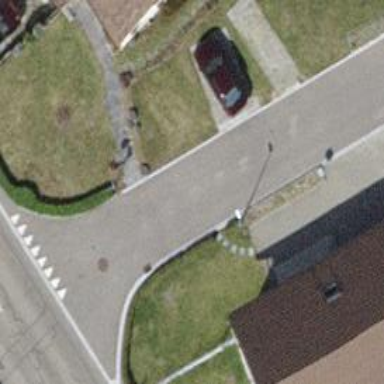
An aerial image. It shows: Residential road with asphalt surface.